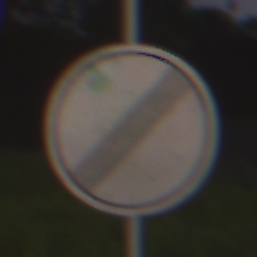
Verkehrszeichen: EndeSaemtlicherBegrenzungen
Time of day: Night
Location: Outdoor (Suburban)
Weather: PartlyCloudy
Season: NotSpecified
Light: Artificial